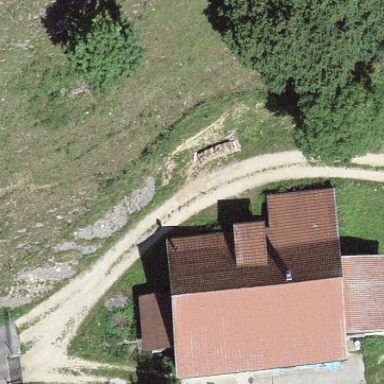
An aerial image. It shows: Farm building.